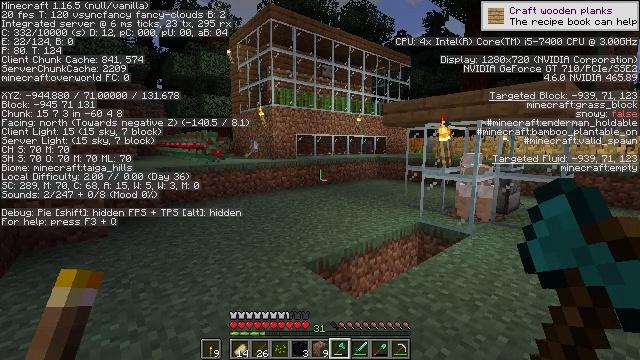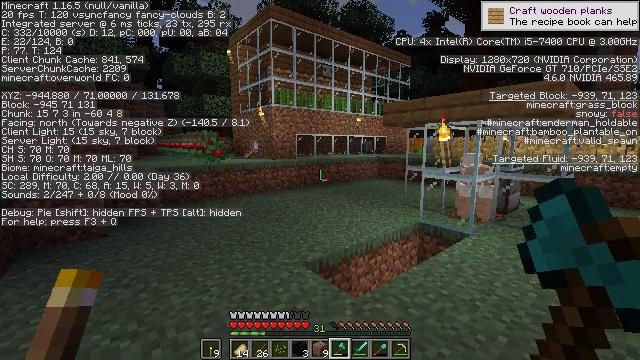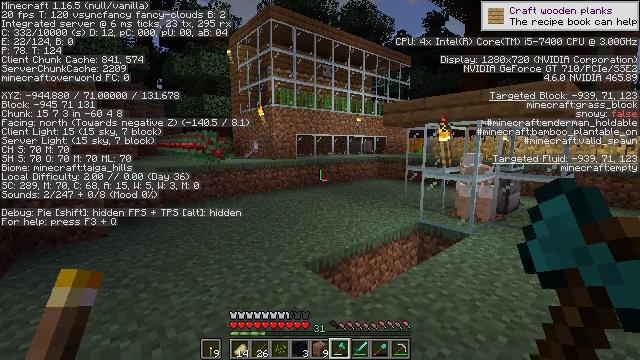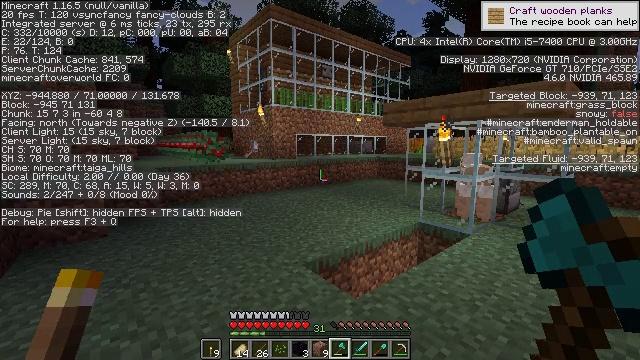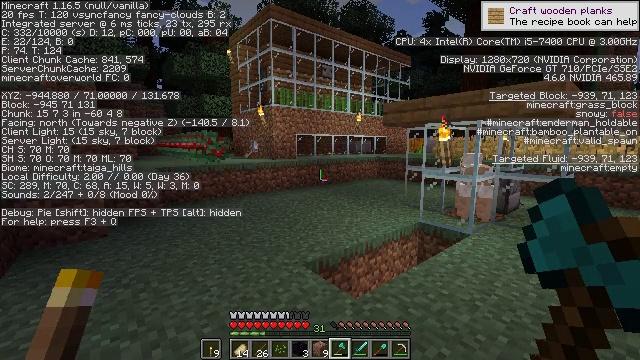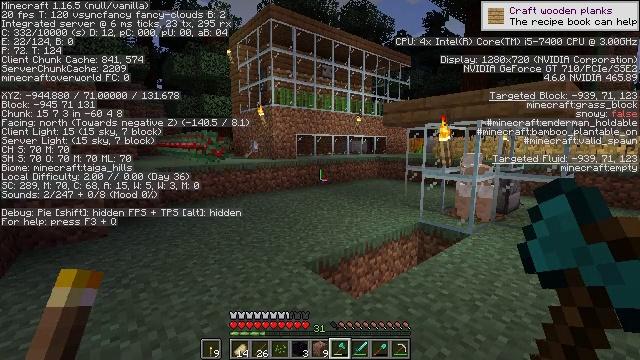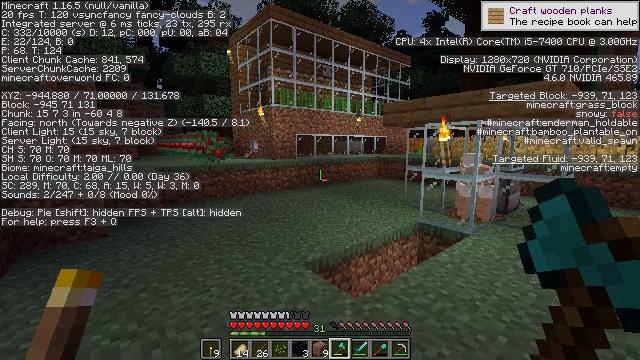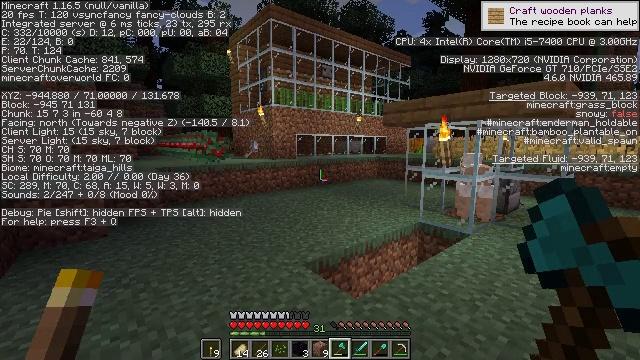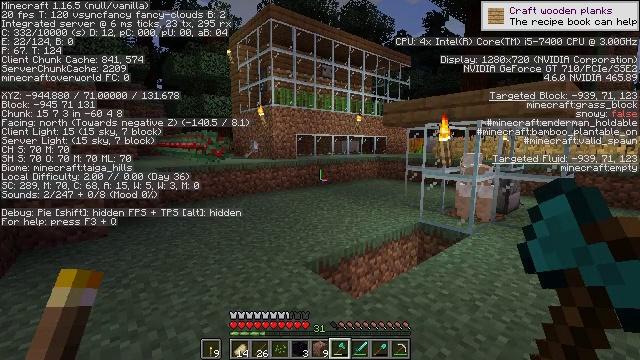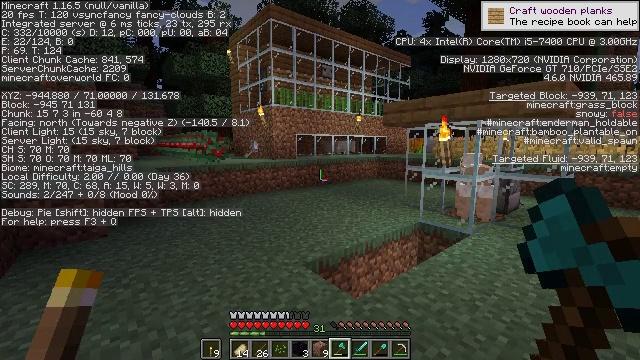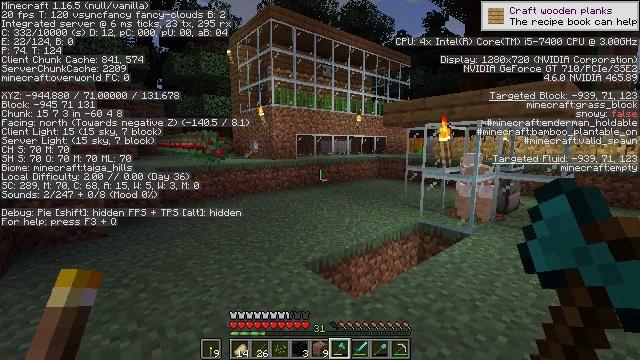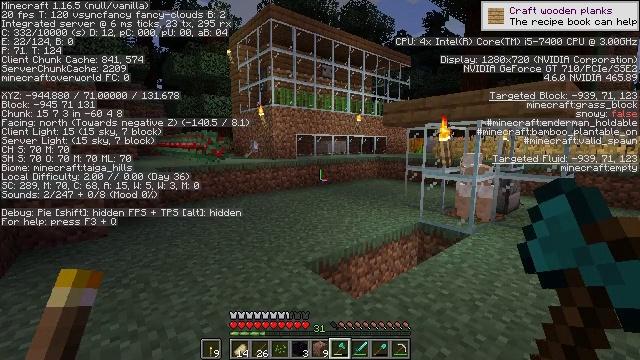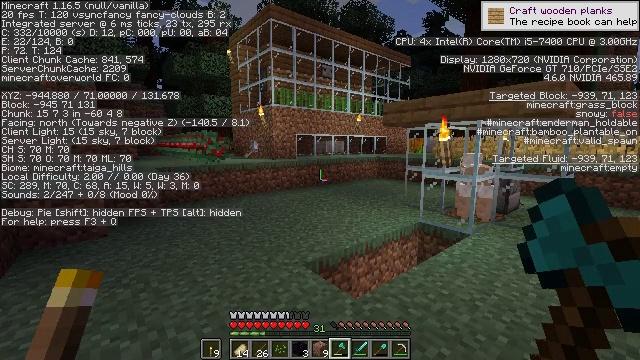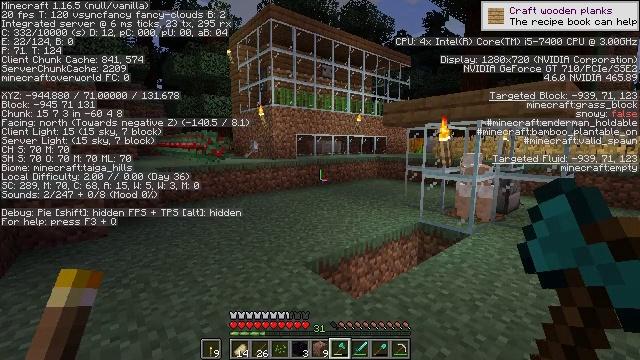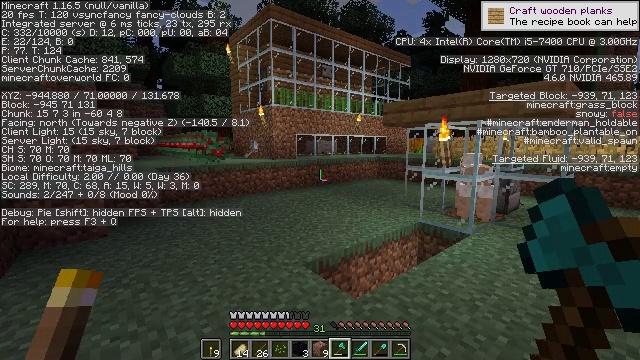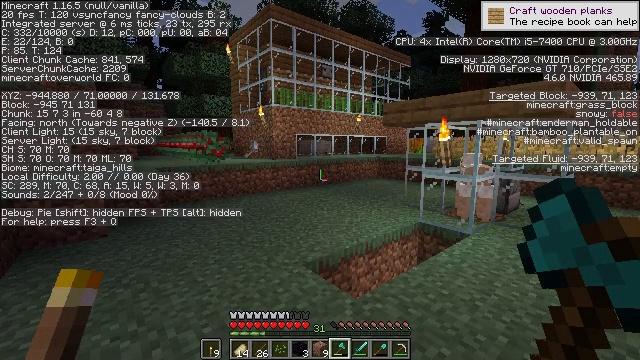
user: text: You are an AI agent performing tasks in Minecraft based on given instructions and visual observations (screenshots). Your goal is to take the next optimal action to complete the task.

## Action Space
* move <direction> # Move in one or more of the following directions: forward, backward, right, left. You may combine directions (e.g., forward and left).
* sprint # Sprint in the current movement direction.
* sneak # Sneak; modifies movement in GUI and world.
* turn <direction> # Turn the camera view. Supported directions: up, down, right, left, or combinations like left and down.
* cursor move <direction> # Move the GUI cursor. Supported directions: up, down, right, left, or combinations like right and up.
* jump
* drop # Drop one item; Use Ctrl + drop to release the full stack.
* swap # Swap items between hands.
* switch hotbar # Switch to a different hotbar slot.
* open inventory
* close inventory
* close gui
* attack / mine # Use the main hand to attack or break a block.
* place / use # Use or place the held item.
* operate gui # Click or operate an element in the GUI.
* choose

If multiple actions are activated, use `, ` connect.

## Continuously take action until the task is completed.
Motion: motion action
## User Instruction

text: Craft rails with iron ingots and a stick.
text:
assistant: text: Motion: no_op
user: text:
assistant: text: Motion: no_op
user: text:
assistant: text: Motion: no_op
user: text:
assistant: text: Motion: no_op
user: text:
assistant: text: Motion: no_op
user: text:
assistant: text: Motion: no_op
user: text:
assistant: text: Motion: no_op
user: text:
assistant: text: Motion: no_op
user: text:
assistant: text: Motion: no_op
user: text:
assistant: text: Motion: no_op
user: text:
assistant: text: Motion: no_op
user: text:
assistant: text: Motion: no_op
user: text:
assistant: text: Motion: no_op
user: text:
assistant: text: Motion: no_op
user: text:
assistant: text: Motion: no_op
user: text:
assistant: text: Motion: no_op
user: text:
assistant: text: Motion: no_op
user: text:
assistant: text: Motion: no_op
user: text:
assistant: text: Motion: no_op
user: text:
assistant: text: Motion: no_op
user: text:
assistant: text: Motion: no_op
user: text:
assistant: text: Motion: no_op
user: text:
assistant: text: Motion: no_op
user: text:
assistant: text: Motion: no_op
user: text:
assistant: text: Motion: no_op
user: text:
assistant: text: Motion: no_op
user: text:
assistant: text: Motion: no_op
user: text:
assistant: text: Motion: no_op
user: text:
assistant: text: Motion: no_op
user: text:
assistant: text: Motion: no_op